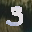
Label: 3